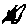
Label: cat